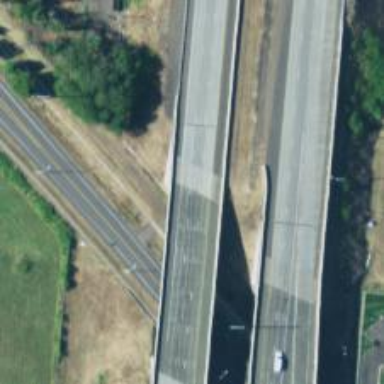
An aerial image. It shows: Bridge over motorway.